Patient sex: F
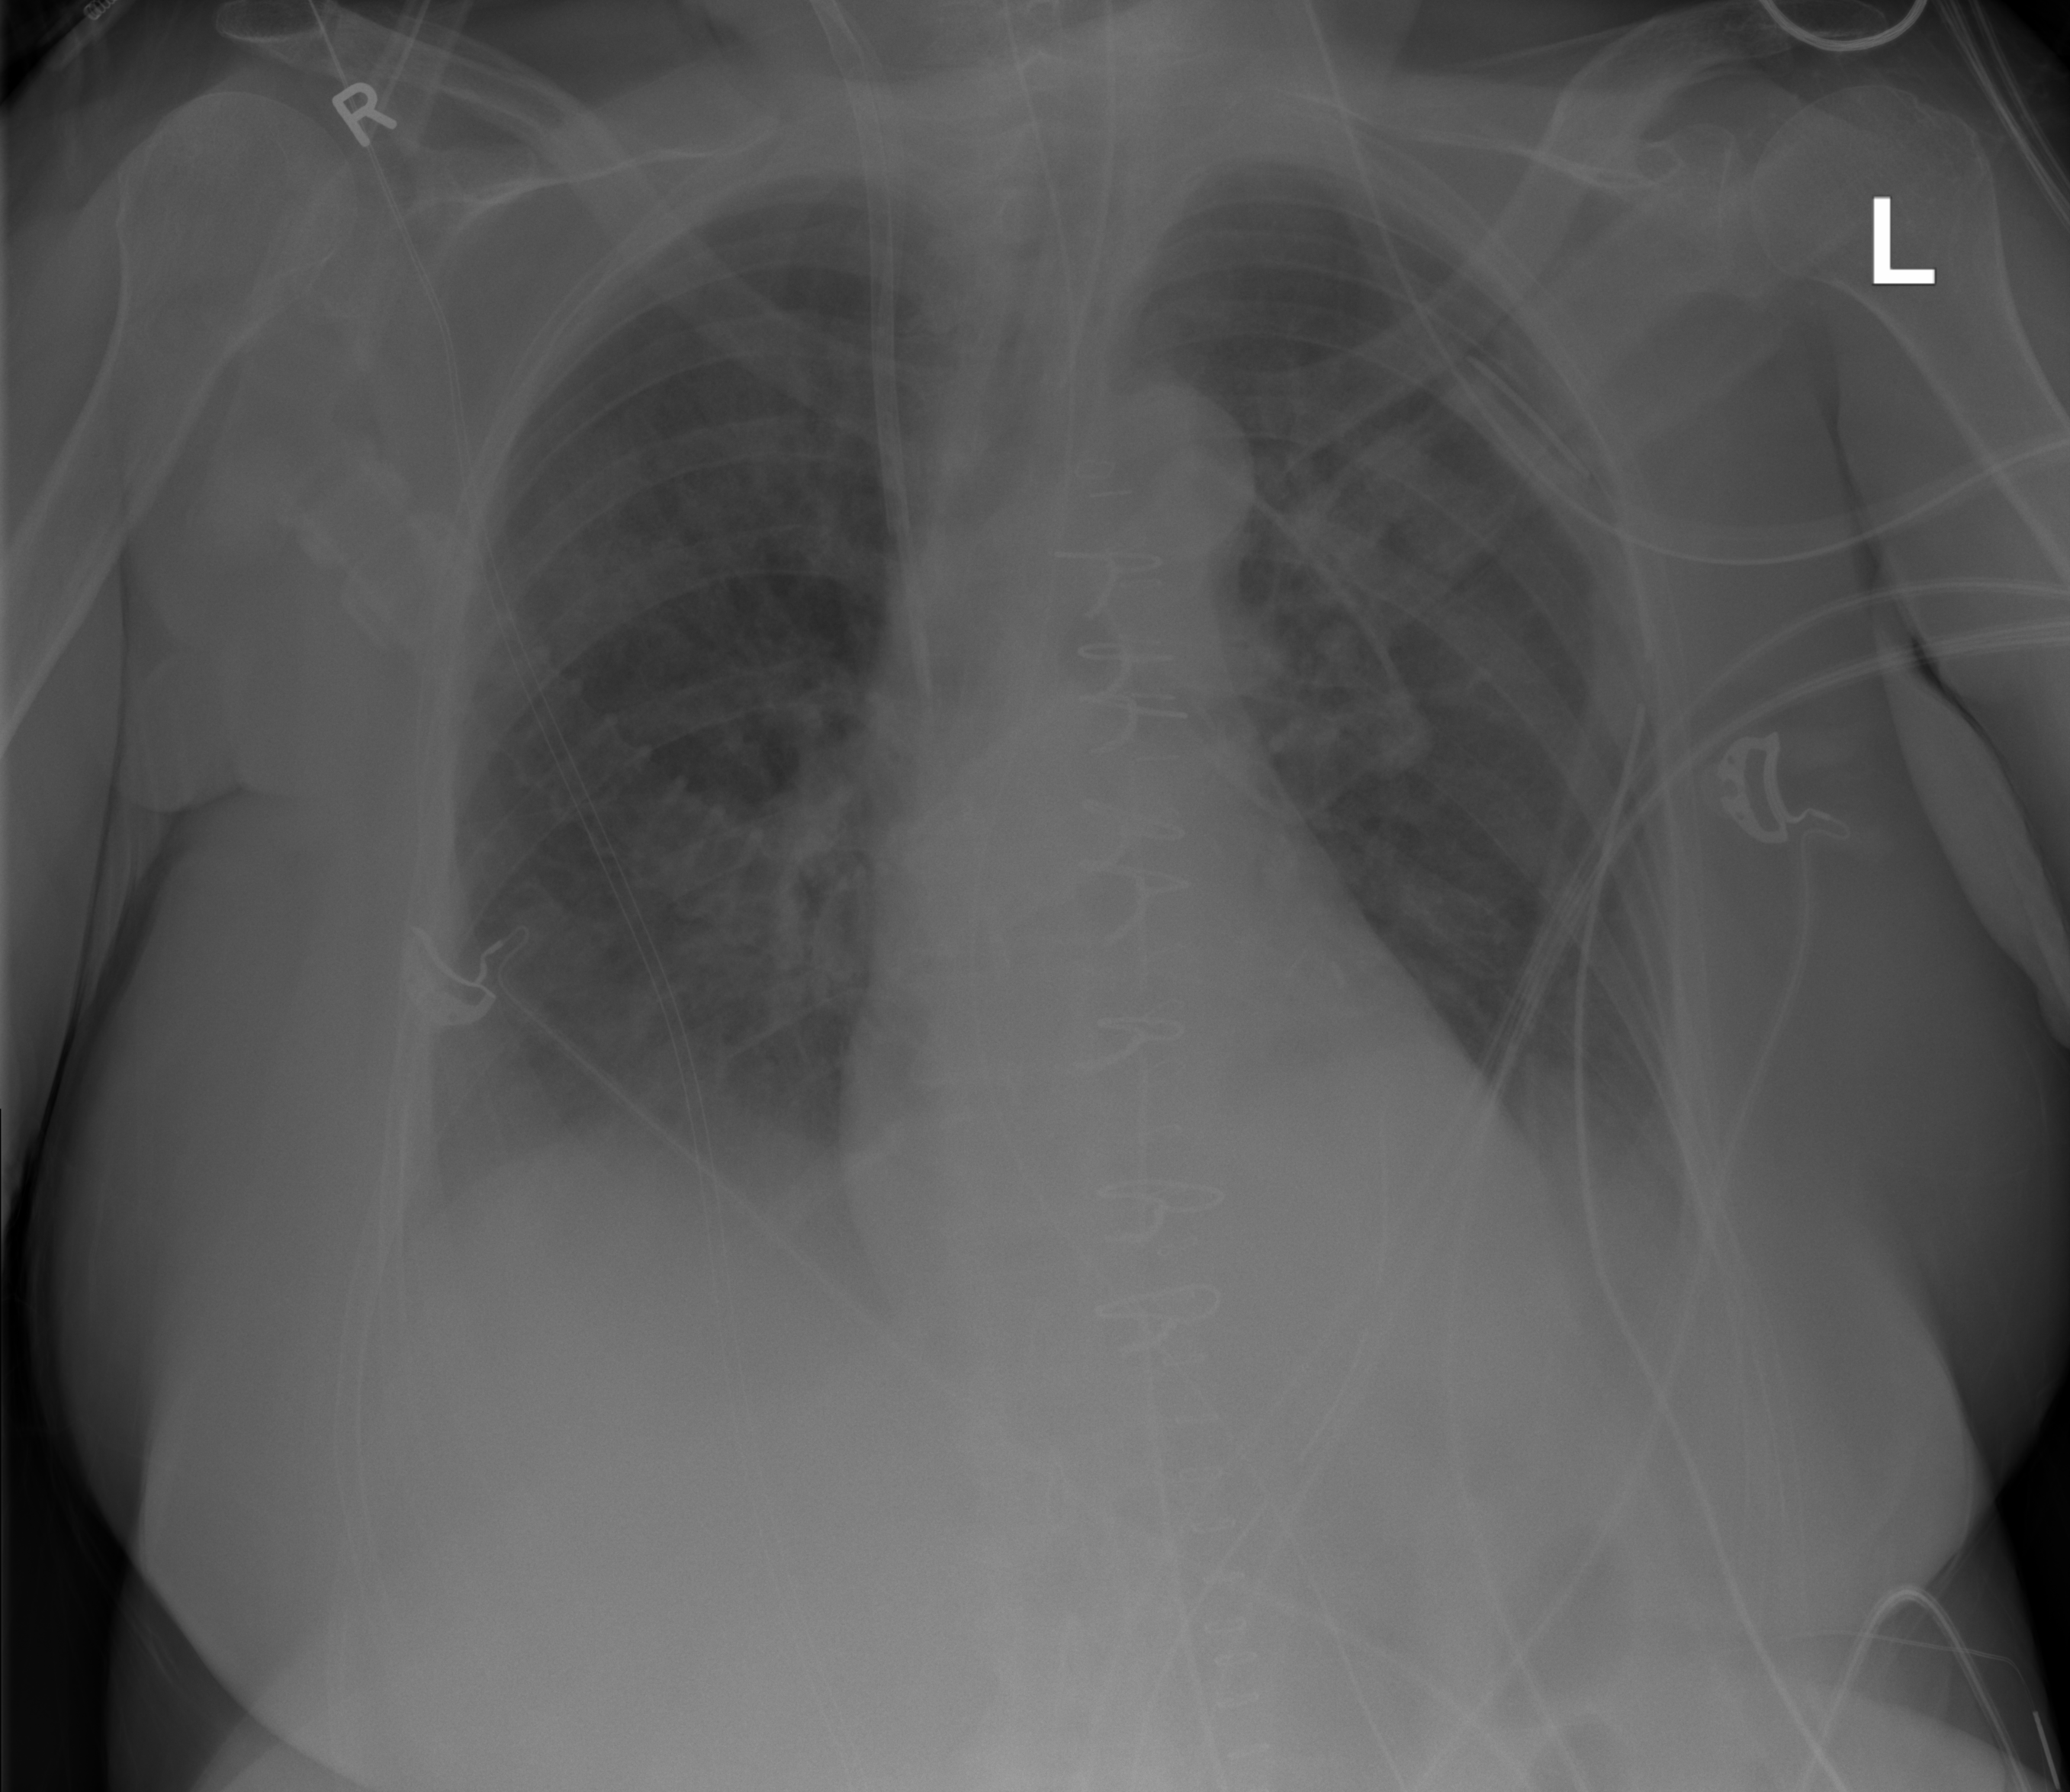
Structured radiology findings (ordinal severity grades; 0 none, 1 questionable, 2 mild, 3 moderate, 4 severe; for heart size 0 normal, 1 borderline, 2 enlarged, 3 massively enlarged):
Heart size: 0
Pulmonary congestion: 2
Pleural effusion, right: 2
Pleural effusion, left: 2
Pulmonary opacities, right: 0
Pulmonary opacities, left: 0
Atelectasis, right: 2
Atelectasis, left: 2